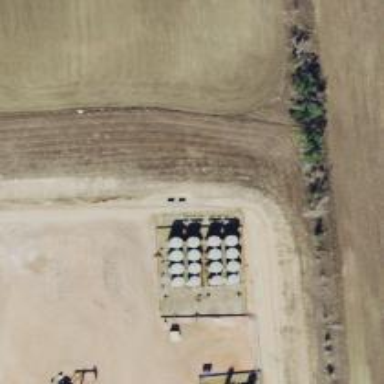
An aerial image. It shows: Storage tank that is man-made.